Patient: sex F, age 63
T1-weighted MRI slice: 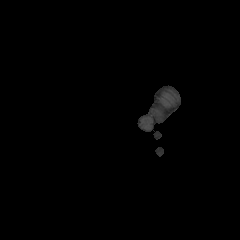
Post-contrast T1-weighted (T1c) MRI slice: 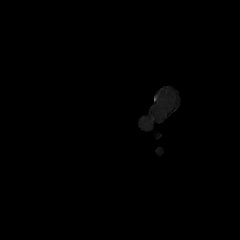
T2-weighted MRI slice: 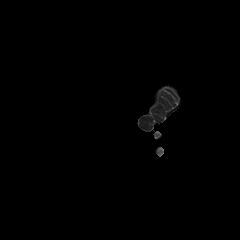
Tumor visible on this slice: no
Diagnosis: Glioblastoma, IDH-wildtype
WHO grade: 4